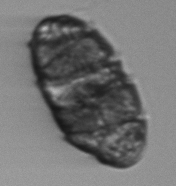
Label: Margalefidinium